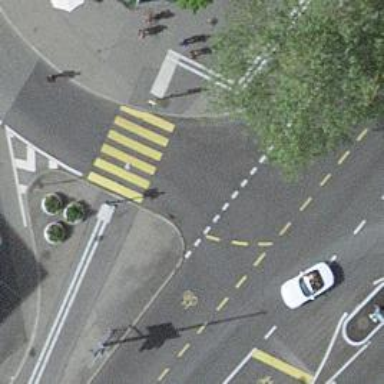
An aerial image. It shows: Road crossing with traffic signals.